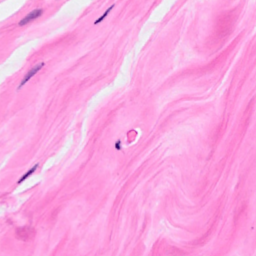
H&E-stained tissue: Breast